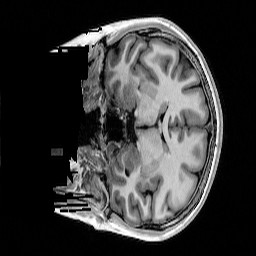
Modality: T1w
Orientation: coronal
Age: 28
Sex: female
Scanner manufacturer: siemens
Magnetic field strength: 3 T
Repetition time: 4 s
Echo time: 0.00289 s